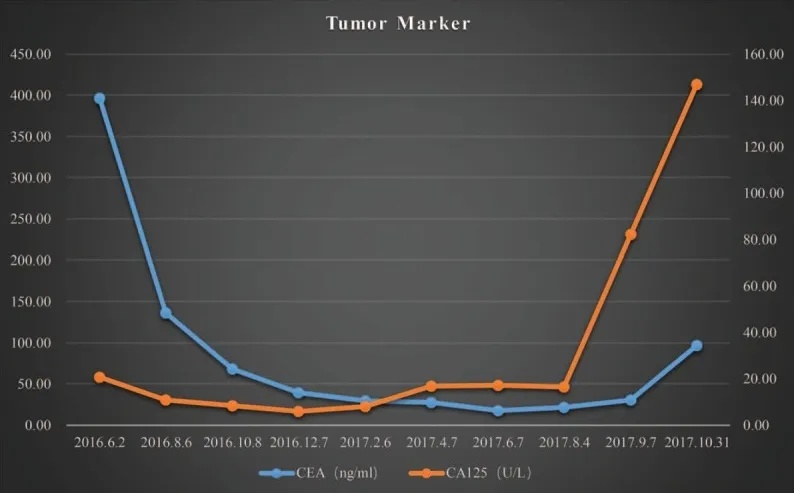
Levels of CEA and CA125 throughout therapy. CA125 = OC125 antigen, CEA = carcinoembryonic antigen.
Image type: radiology (mri)